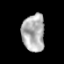
Tissue: prostate
Cell type: Myeloid cells
Senescence score: 0.2601
Nuclear area (px): 824
Mean DAPI intensity: 176.845